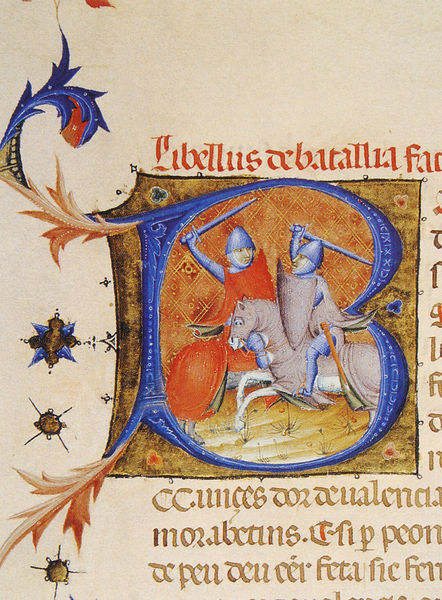
Titel: Llibre Verd de Barcelona
Institution: Barcelona, Arxiu Històric de la Ciutat de Barcelona
Schlagwörter: blau, kampf, weiß, blume, blumen, braun, grau, orange, zeichnung, rot, wiese, malerei, ornament, bild, gold, blatt, pflanzen, pferd, pferde, reiter, ranken, schrift, papier, soldaten, detail, floral, verzierung, schild, buch, stern, sterne, seite, schwert, schwerter, text, buchstabe, buchstaben, schwerte, soldat, initiale, helm, ritter, rüstung, ranke, helme, krieger, lanzen, libelle, kapitol, latein, schilde, kalligraphie, buchmalerei, anfangsbuchstabe, majuskel, kalligrafie, manuskript, kamof, b, z, buchstabe b, libellus